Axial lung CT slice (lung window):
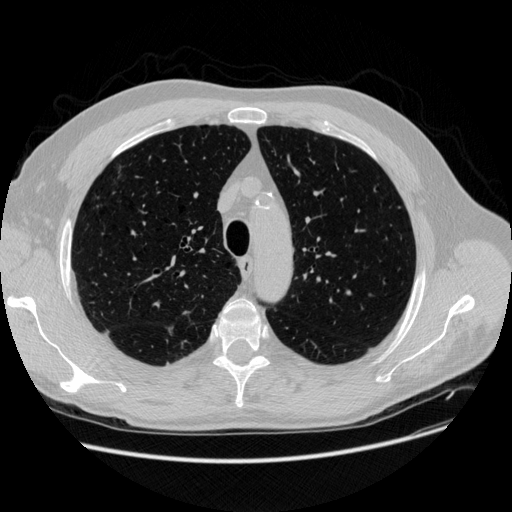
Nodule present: no